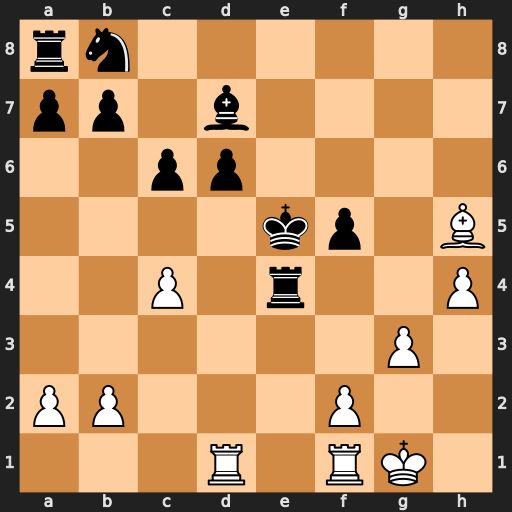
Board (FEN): rn6/pp1b4/2pp4/4kp1B/2P1r2P/6P1/PP3P2/3R1RK1
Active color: w
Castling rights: -
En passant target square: -
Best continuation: f3 Rxc4 Rfe1+ Re4 fxe4